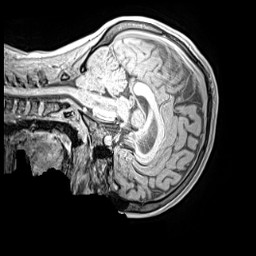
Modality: MP2RAGE
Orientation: sagittal
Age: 12
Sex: female
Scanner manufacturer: siemens
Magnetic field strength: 3 T
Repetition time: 4 s
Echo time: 0.00299 s